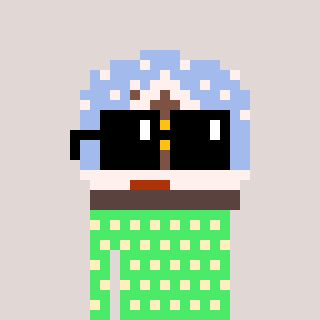
a pixel art character with square black sunglasses, a snow globe-shaped head and a teal-colored body on a warm background